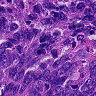
Metastatic tissue present: yes